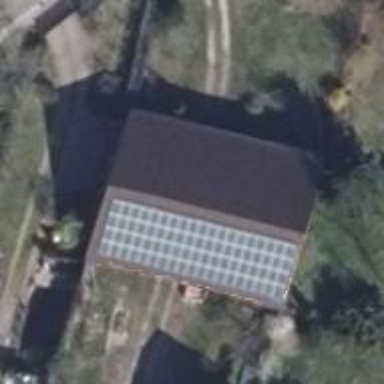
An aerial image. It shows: Solar photovoltaic panel generator producing electricity in small installation.